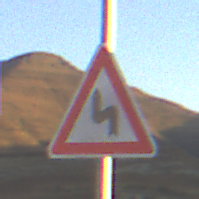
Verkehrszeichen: DoppelkurveZunaechstLinks
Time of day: SunriseSunset
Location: Outdoor (Nature)
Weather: Clear
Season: NotSpecified
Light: Natural